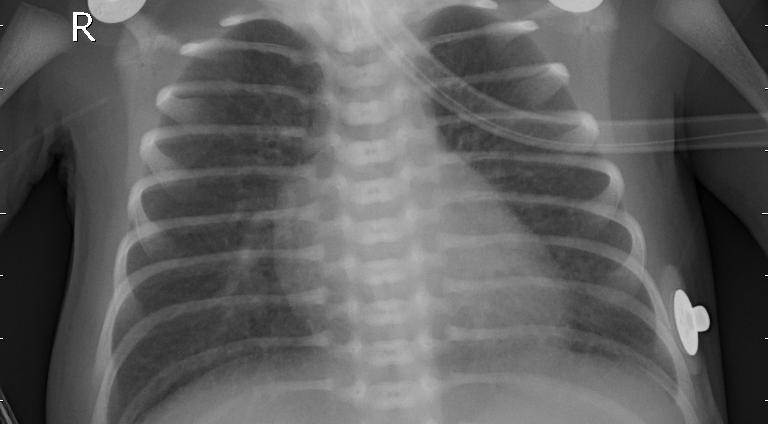
Diagnosis: PNEUMONIA